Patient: sex M, age 57
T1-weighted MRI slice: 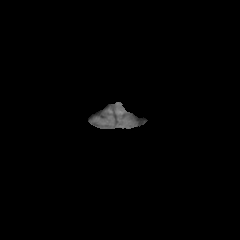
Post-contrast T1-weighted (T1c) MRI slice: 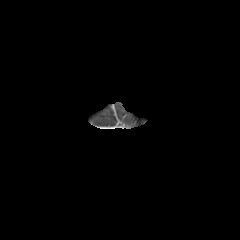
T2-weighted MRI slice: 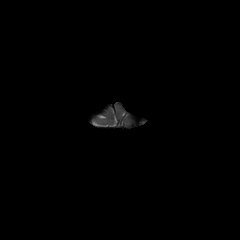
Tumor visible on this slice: no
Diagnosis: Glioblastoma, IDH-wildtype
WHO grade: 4